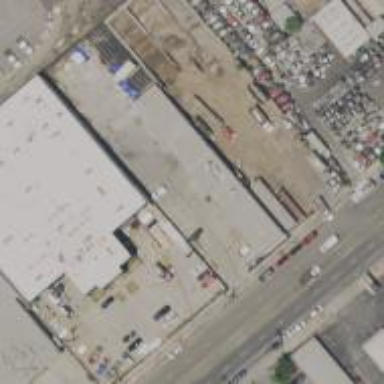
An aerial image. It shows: Commercial building.